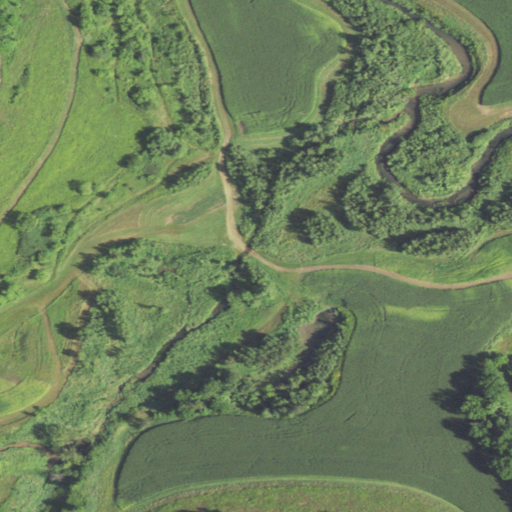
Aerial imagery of valley in Minnesota named New Yorker Hollow containing pasture, cultivated crops, grassland, herbaceous wetlands, mixed forest, woody wetlands, deciduous forest, and open development